Interaction volume radius: 10 \u00c5
Interaction volume height: 10 \u00c5
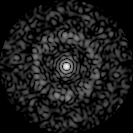
Disorder parameter: 0.8551